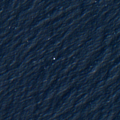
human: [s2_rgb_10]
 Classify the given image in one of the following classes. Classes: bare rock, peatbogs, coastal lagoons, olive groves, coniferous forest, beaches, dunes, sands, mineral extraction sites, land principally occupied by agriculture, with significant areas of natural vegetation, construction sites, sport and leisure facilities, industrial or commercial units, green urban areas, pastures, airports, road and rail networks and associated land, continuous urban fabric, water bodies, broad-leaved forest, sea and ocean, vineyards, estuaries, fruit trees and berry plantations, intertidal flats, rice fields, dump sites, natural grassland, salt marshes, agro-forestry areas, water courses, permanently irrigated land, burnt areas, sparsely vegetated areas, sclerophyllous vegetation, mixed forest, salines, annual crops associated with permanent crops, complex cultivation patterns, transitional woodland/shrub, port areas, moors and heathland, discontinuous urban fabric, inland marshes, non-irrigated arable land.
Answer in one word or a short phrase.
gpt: sea and ocean